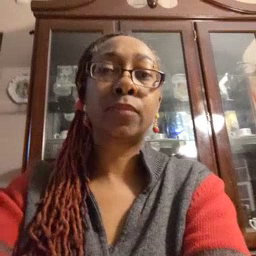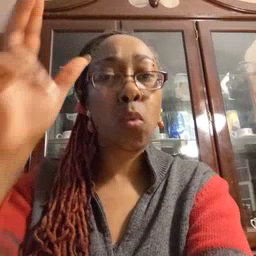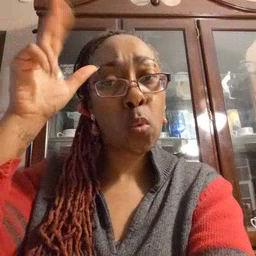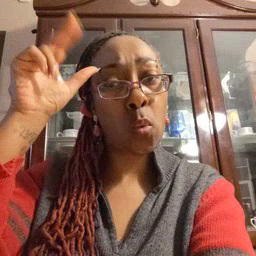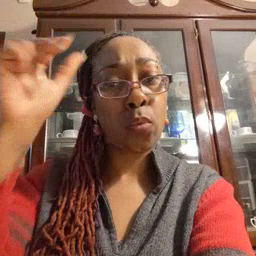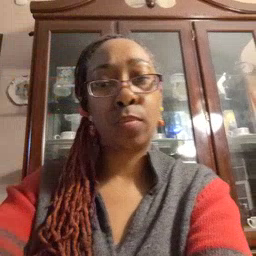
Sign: horse